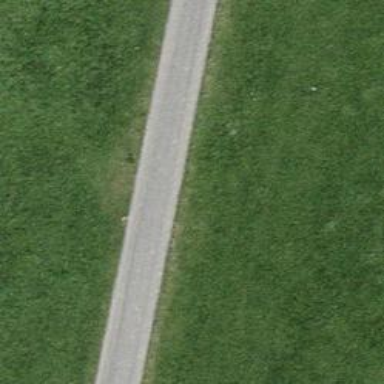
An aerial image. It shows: Asphalt track with grade1 quality.